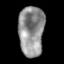
Tissue: lung
Cell type: Epithelial cells
Senescence score: 0.2019
Nuclear area (px): 1246
Mean DAPI intensity: 145.605